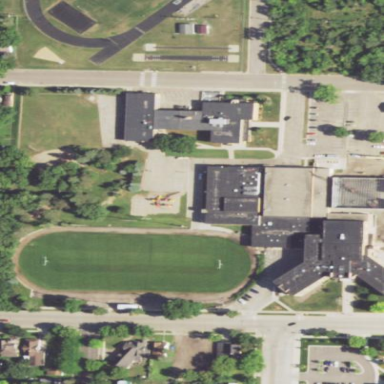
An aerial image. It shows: School building.